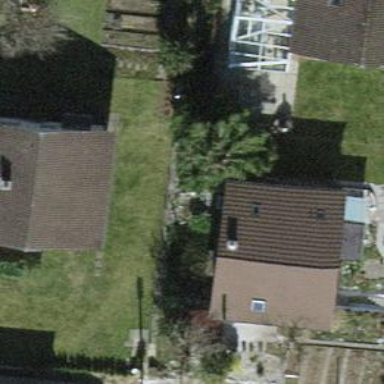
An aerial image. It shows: Detached building.